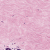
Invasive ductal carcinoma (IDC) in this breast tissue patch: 0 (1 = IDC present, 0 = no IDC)